Question:
Refer the image
I1 and I2 are my SQL server instances which may be in same server or different server.
Inside small boxes represents the databases inside the sql instances.
The number near to each box represent the amount of data of a person can store. ie . Database having 30 can able to store the data of 30 users. There will be n number of servers and instances and databases and this can be scale-able.
Capacity designed for 'I1' is '60(10+20+30)'.
We have another master database which the details of servers, instances and database. Using that we can prevent using a database with a bit field. So if I am stopping the database having capable of storing '20' in 'I1' users then the total storage of 'I1' will be '40'
We need an algorithm which identifies the Server instance based on the available space. So that infrastructure team can able to load balance the traffic.
if limit of 'I1' is '30' , 'I2' is '20' and 'I3' is '10'
Users will be allocated in the ratio 3:2:1. If 30 users are created, then I1 contains 15, I2 contains 10 and I3 contains 5.
How I can achieve this ? Any algorithm.
I need to achieve this in SQL Server 2008.
I am sorry for this long essay to describe my problem :(. Hope any one help me. Thanks in advance.
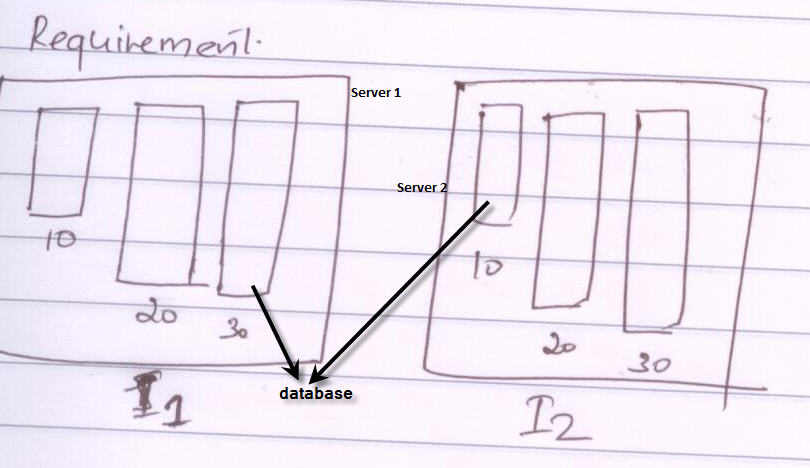
Answer: All,
I solved this by using an percentage strategy.
It's too simple.
'''
Instance I1 (10+20+30) - 60 (60 free spaces - 100% free)
Instance I2 (10+20+30) - 60 (60 free spaces - 100% free)
'''
, it will select the first one.
'''
Instance I1 (10+20+30) - 59(1 space is allocated) So percentage will be around 96%*
Instance I2 (10+20+30) - 60(0 space is allocated) So percentage will be 100%
'''
'''
Selects I2 because of 100% free.
'''
Stopping a database of I2 ,which can able to store 30 users
So total space for I2 will be 20+10 (30) and also the percentage free space will be reduced.
So another user come, it will selects the free space available instance.
For eg: I have two instance 'I1' having capacity for '1000' users and 'I2' having capacity for '2' users.
Algorithm will allocate '1000' first (so 'I1' having '999' space free) and next user will be allocated to 'I2.' So 'I2''s percentage free will be '50%'. So the next allocation happens when 'I1' reaches '50%' (ie '500' users will be created to 'I1' then only 'I2' will use again).